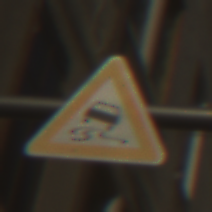
Verkehrszeichen: SchleuderOderRutschgefahr
Umgebung: Outdoor, Urban
Tageszeit: Midday
Wetter: Clear
Licht: Natural
Jahreszeit: NotSpecified
Kontrast: HighContrast